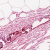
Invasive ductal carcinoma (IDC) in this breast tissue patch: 0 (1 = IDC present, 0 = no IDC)